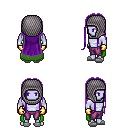
a pixel art fantasy rpg character, male body template, dark elf, purple skin, green cape, magenta pants, purple extra-long hairstyle, chain hood, gold gloves, white slippers, four views (front, back, left, right), 2x2 character sprite sheet, small pixel art, hard edges, no anti-aliasing